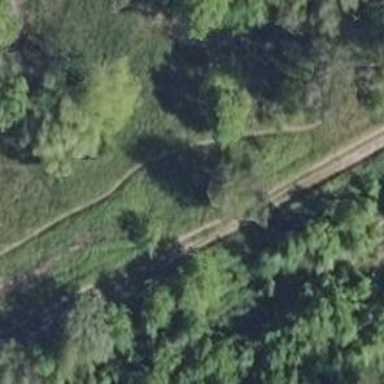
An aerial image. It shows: Path on the ground.